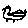
Label: bird